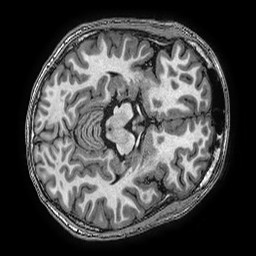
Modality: T1w
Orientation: axial
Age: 15
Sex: male
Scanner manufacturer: ge
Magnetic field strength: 3 T
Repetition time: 0.0077 s
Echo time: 0.003436 s